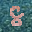
Label: 8